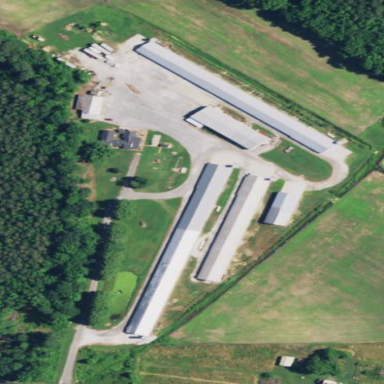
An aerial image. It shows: Farmyard area.